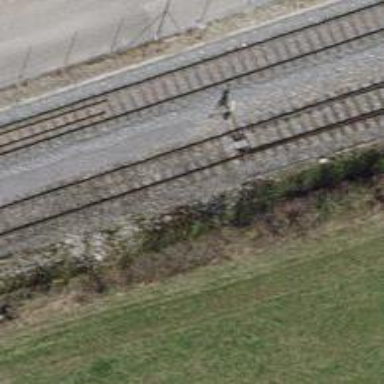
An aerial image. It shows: Railway yard with one track in service.